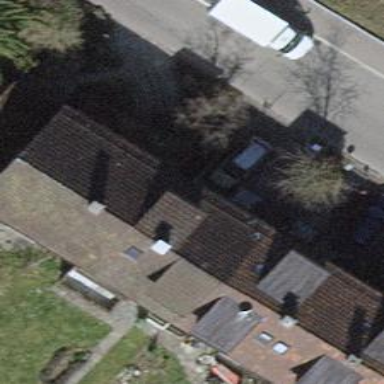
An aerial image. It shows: Building with tiled roof.